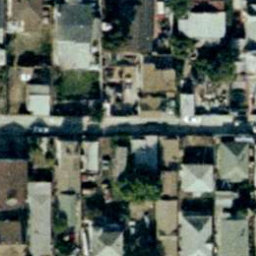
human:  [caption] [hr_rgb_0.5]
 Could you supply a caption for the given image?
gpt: Lots of houses are pressed together .

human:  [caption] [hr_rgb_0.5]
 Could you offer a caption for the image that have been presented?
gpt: It is a dense residential area with lots of houses pressed together .

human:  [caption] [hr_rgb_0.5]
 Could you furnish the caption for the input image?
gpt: This is a dense residential area with houses and roads .

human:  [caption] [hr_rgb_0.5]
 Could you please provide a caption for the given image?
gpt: There are lots of houses pressed together wothe a road goes through them .

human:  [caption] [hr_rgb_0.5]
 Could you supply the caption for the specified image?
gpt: Lots of houses pressed together and a road goes through them .